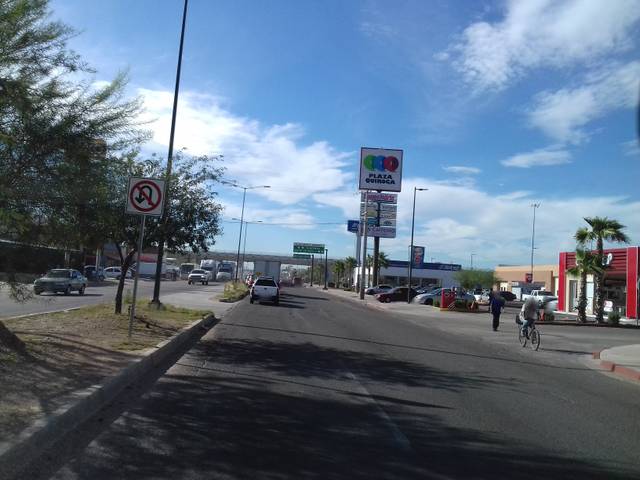
Region: Mexico
Coordinates: 29.097, -111.023